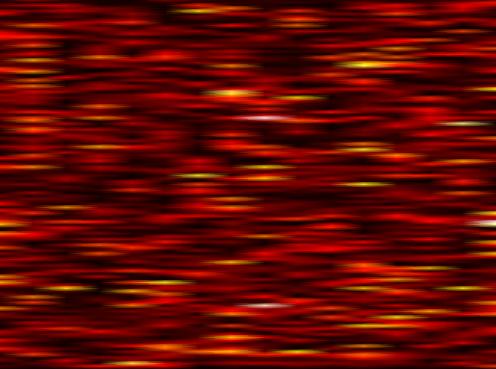
Label: UFMC